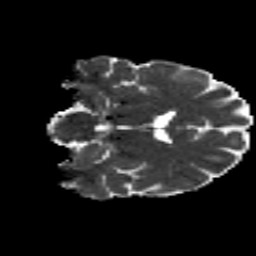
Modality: MD
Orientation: coronal
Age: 24
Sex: male
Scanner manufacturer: siemens
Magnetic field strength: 3 T
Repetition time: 8.8 s
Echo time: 0.085 s